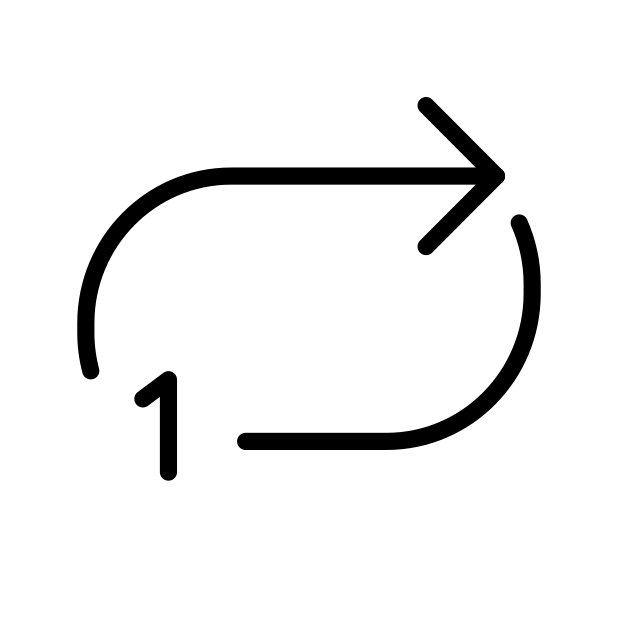
Emoji: 🔂
Name: clockwise rightwards and leftwards open circle arrows with circled one overlay
Unicode: 0x1f502